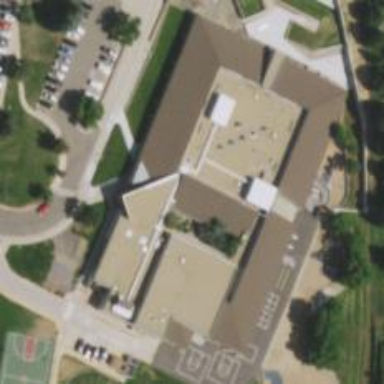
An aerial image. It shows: School.